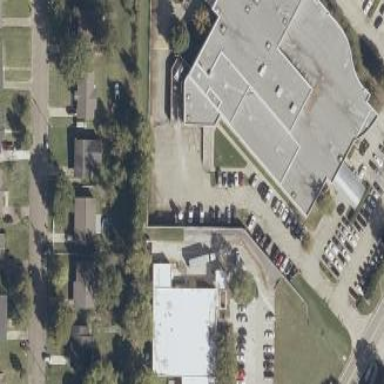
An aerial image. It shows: Clinic building offering healthcare services.